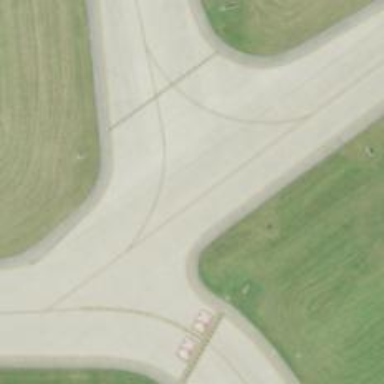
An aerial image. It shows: View of taxiway at the airport.